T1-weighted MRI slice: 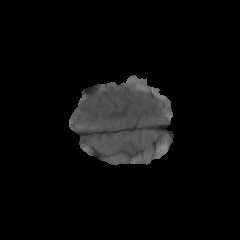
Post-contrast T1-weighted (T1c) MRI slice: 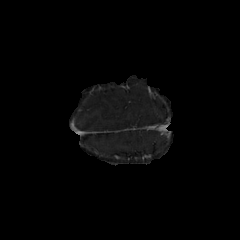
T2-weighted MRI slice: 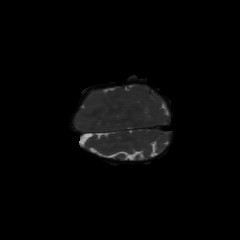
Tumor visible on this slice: no